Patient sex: M
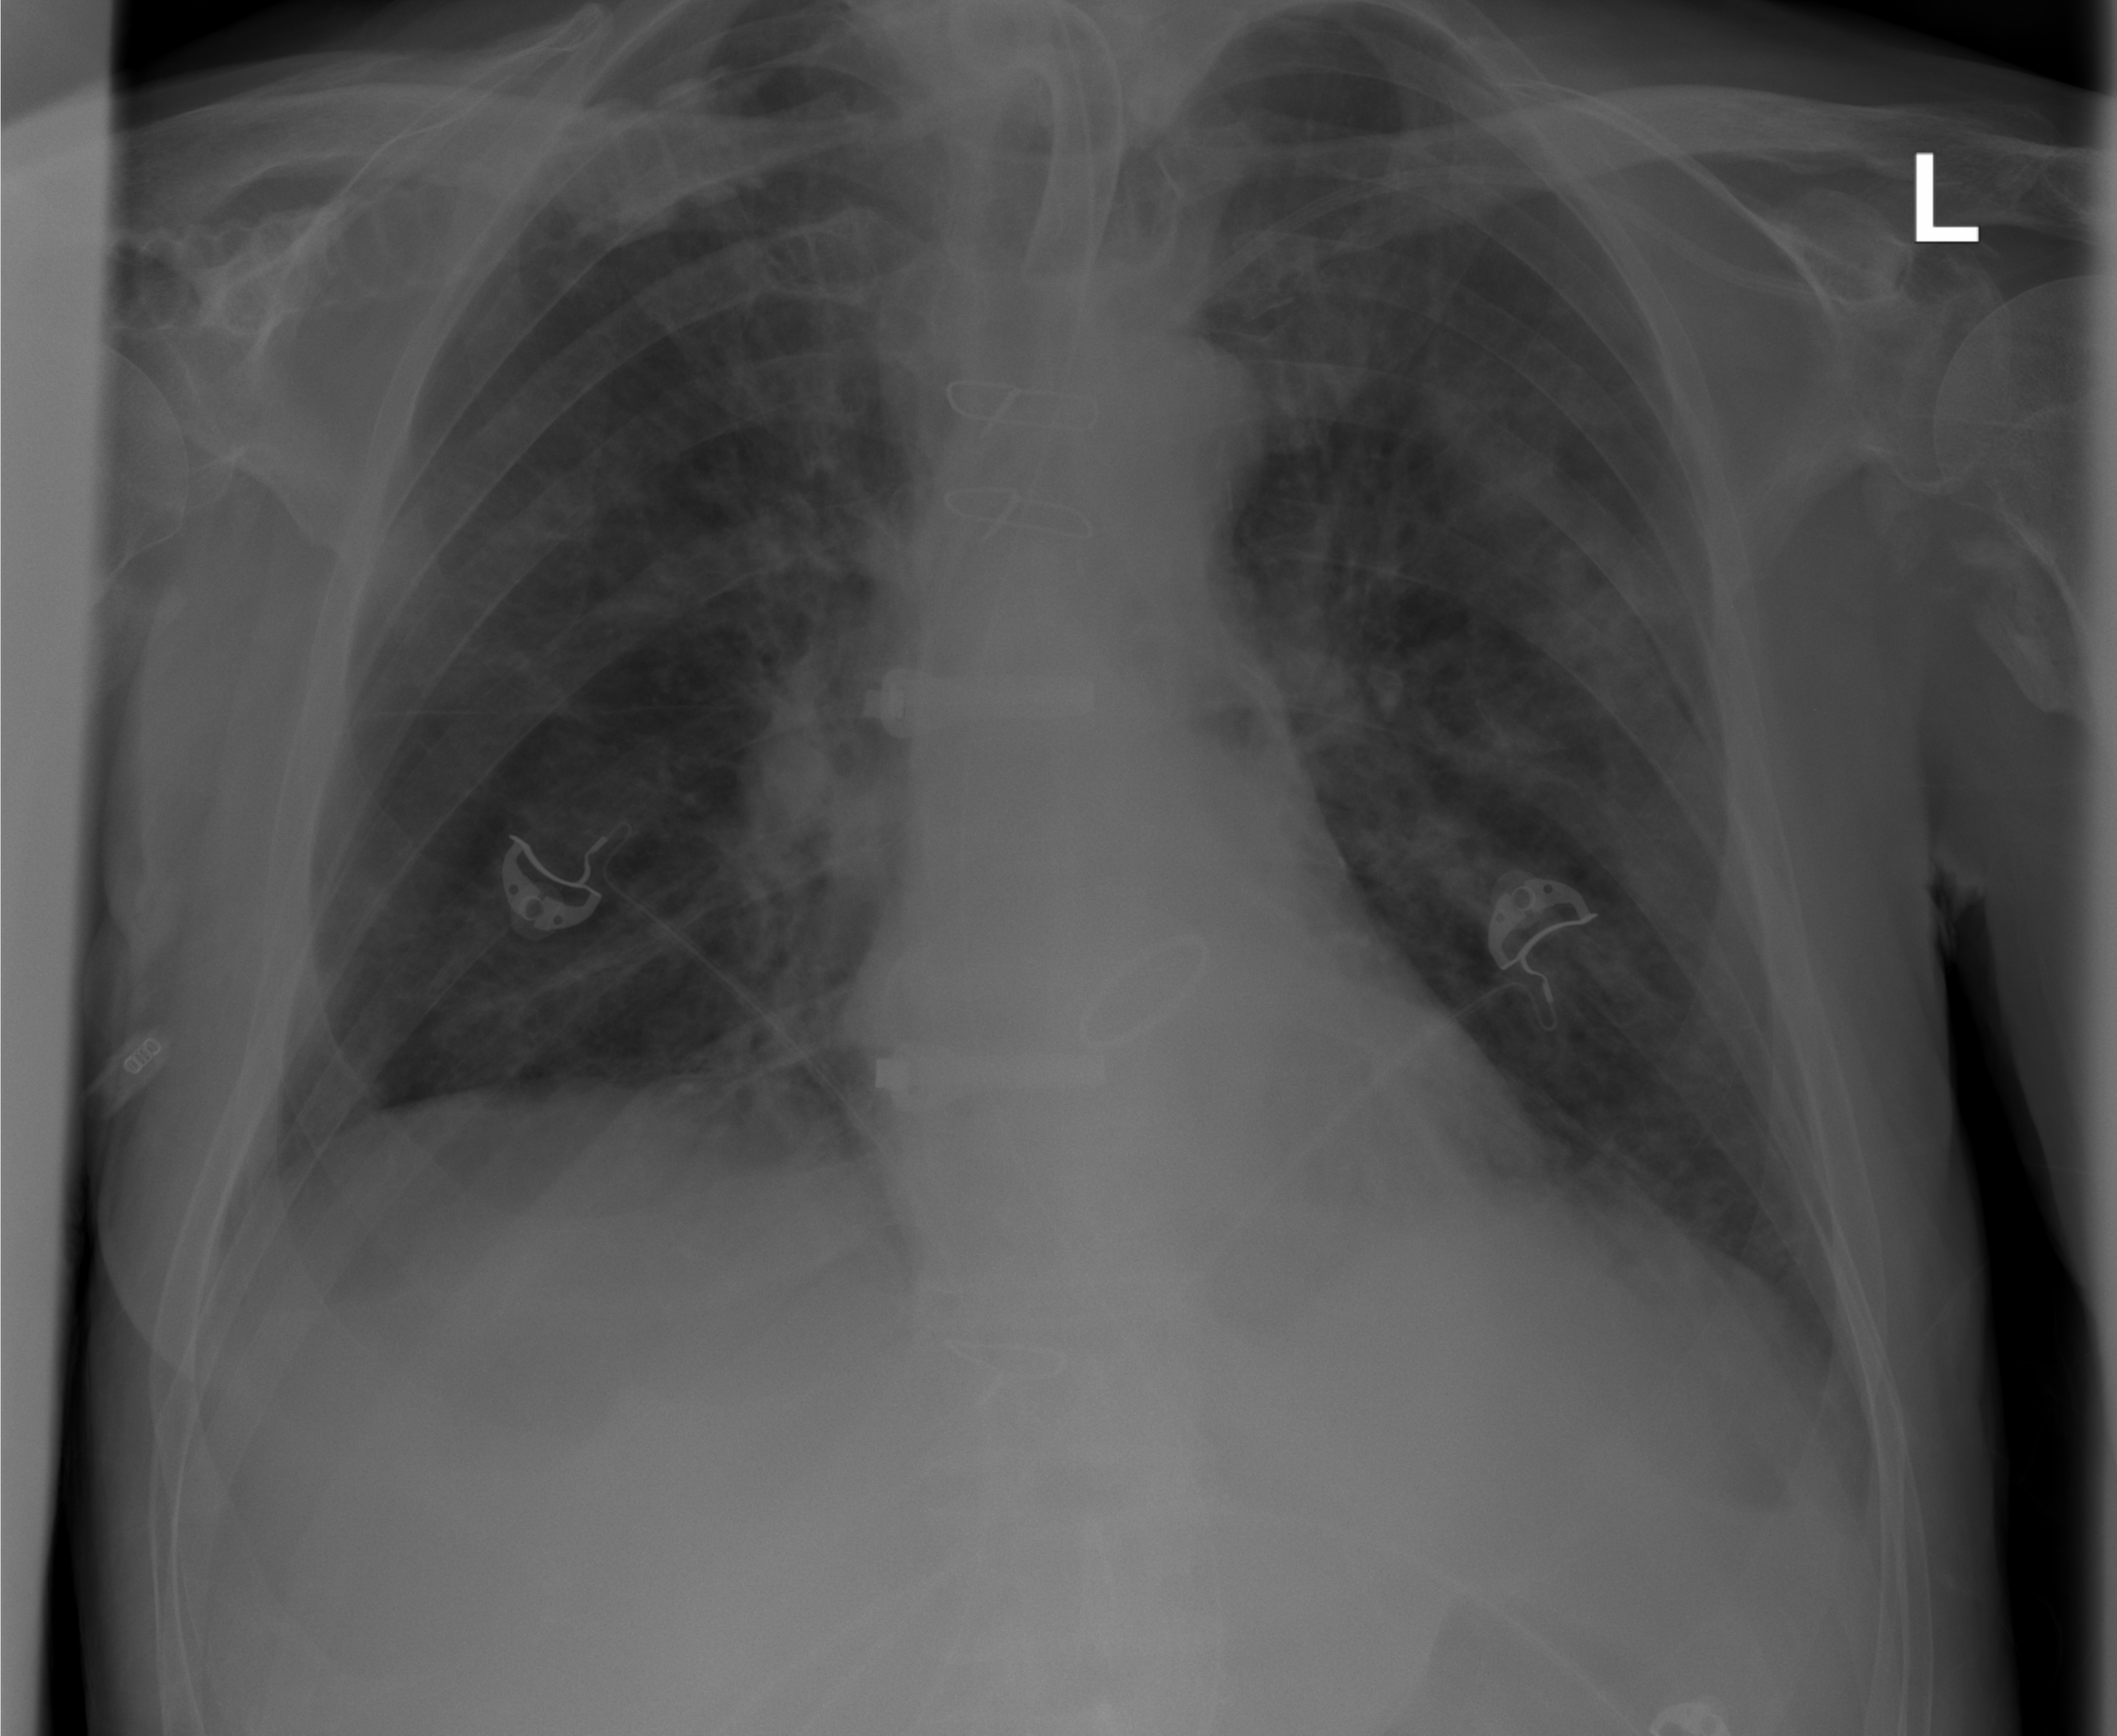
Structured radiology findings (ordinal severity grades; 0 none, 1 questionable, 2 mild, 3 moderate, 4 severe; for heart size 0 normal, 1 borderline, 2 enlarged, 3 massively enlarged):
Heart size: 0
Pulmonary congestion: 0
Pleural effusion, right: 2
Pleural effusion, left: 2
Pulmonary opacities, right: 2
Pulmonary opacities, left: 2
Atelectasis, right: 0
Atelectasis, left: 0